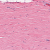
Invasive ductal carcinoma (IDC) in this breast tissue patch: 0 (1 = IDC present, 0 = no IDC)